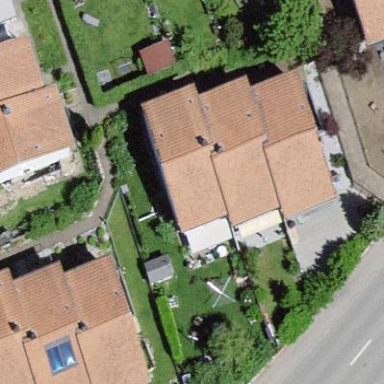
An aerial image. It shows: Terrace building.